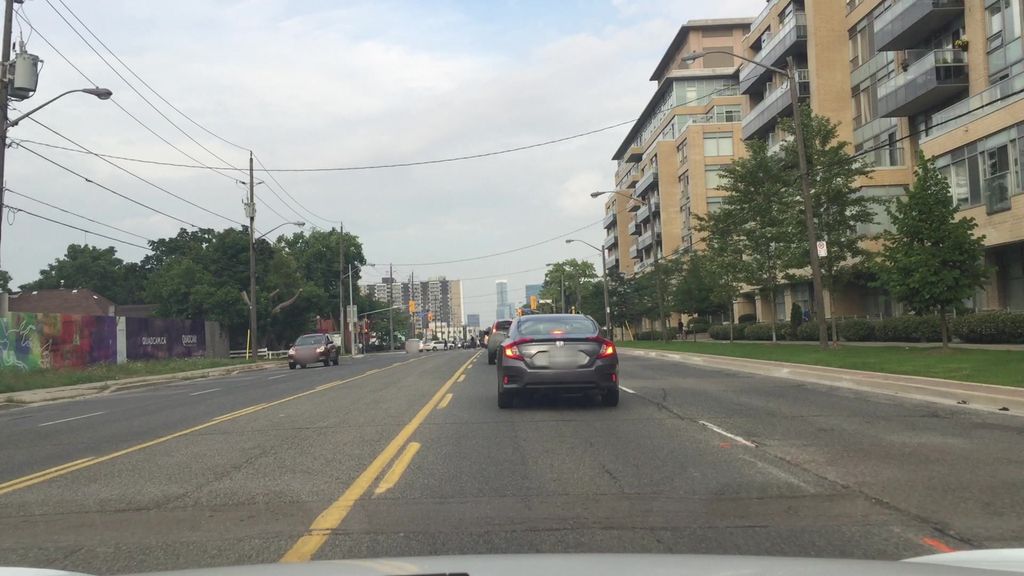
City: toronto